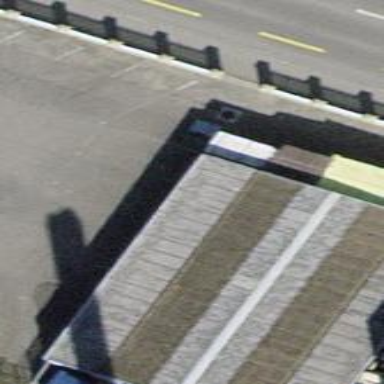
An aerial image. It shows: Industrial building.